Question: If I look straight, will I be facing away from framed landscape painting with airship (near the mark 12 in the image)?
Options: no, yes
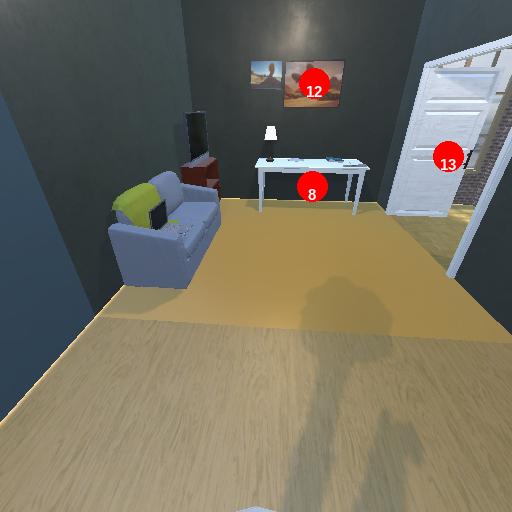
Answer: no